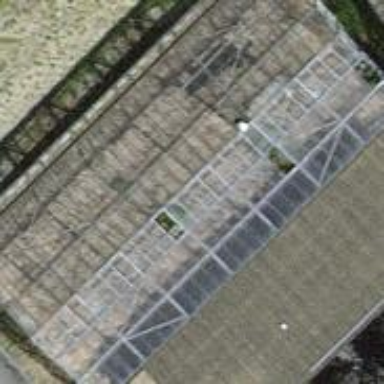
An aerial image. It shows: Greenhouse.